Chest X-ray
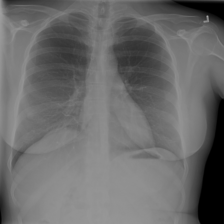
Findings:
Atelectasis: negative
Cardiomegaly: negative
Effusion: negative
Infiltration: negative
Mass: negative
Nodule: negative
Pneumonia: negative
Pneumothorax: negative
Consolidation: negative
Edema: negative
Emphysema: negative
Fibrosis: negative
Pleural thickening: negative
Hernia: negative